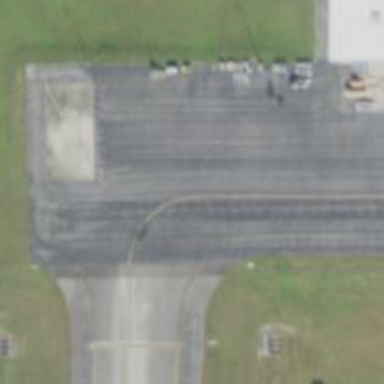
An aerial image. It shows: Image of taxiway at airport.